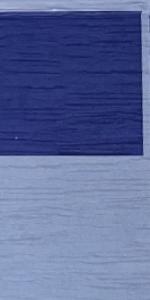
Label: Empty